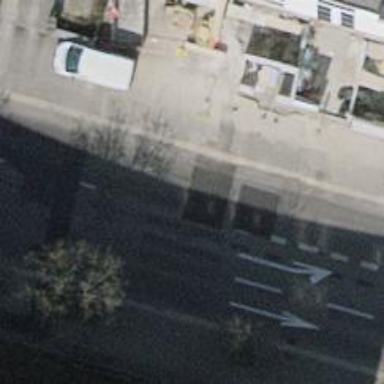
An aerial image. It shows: Tertiary road with asphalt surface. There is separate sidewalk along the road.